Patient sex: M
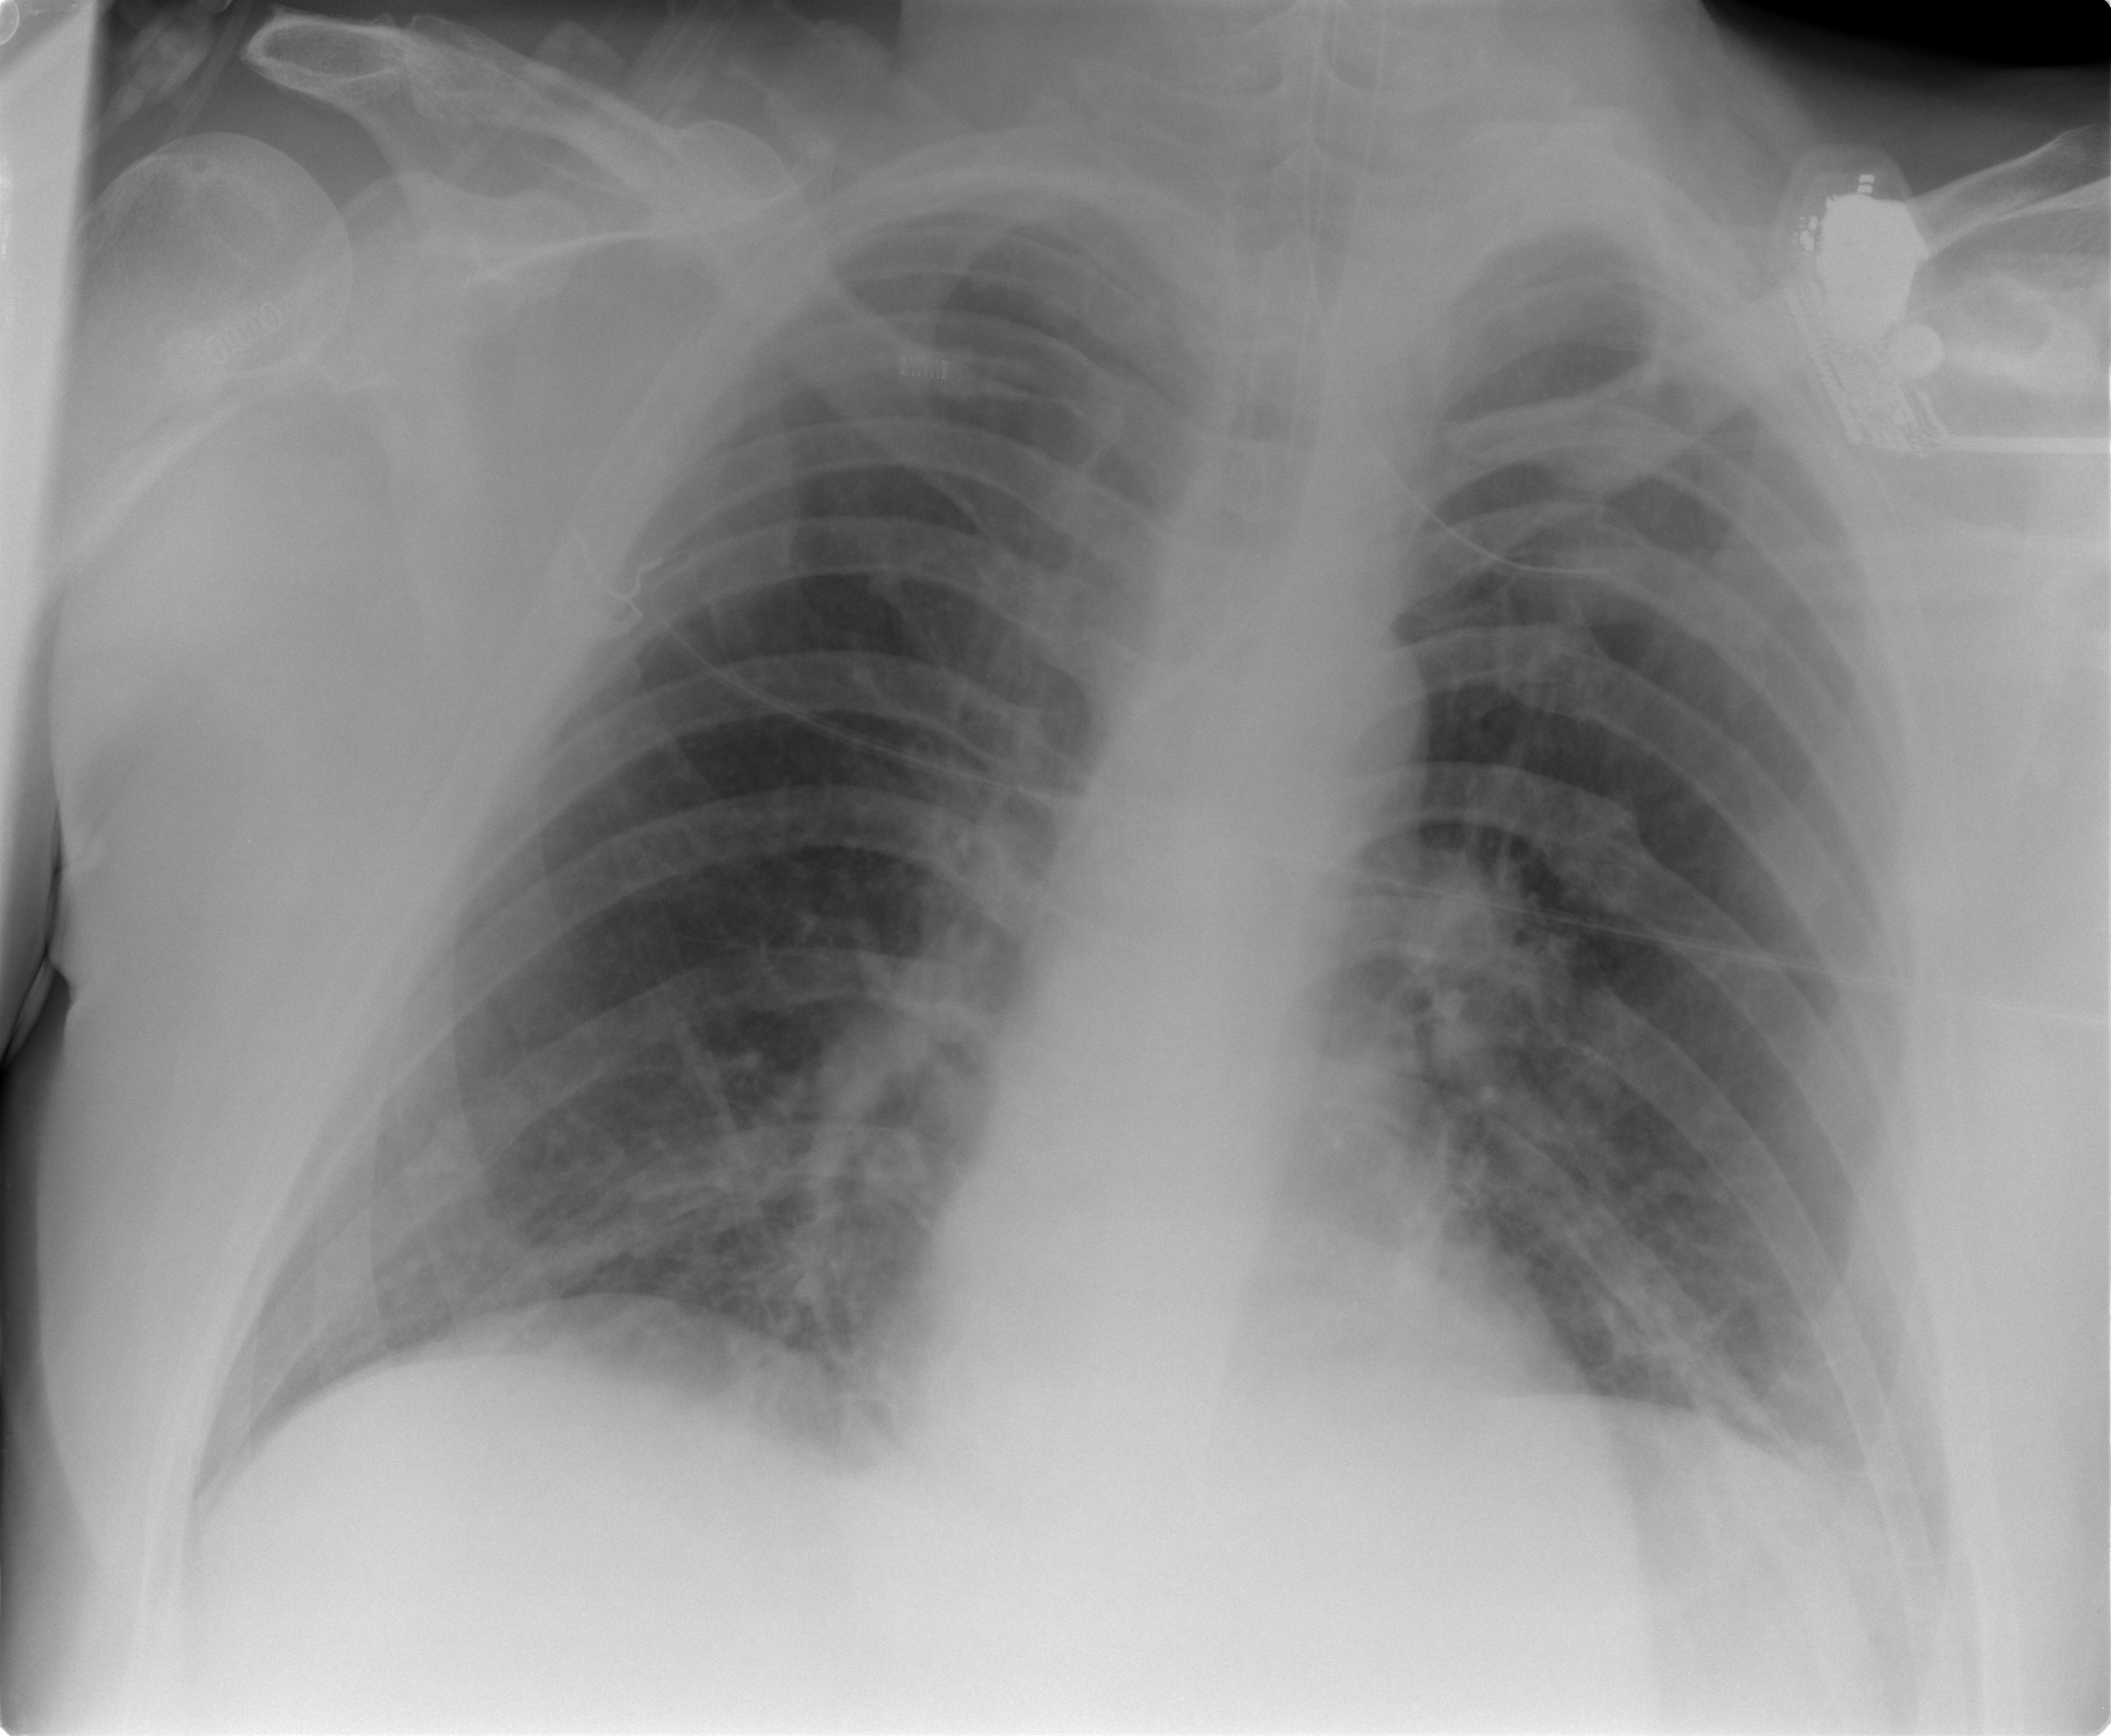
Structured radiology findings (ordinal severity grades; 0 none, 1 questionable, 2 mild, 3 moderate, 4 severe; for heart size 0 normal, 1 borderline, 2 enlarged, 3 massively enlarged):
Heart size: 0
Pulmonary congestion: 0
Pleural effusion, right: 0
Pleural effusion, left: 1
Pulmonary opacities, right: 0
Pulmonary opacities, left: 0
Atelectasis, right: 0
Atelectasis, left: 0